Question: I have a pretty complicated excercise, but I have managed well so far. Only thing left for me to do is add WebSockets to the mix.
It's a simple voting app on two topics, but I have to use specific technologies to use on specific parts. Also, everything is running in Docker.
Here is the architecture of my application:

Currently the application works on HTTP requests, but I have to implement WebSockets somehow. I know I have to link Angular, but what's the other one?
How would I implement WebSockets in this case?
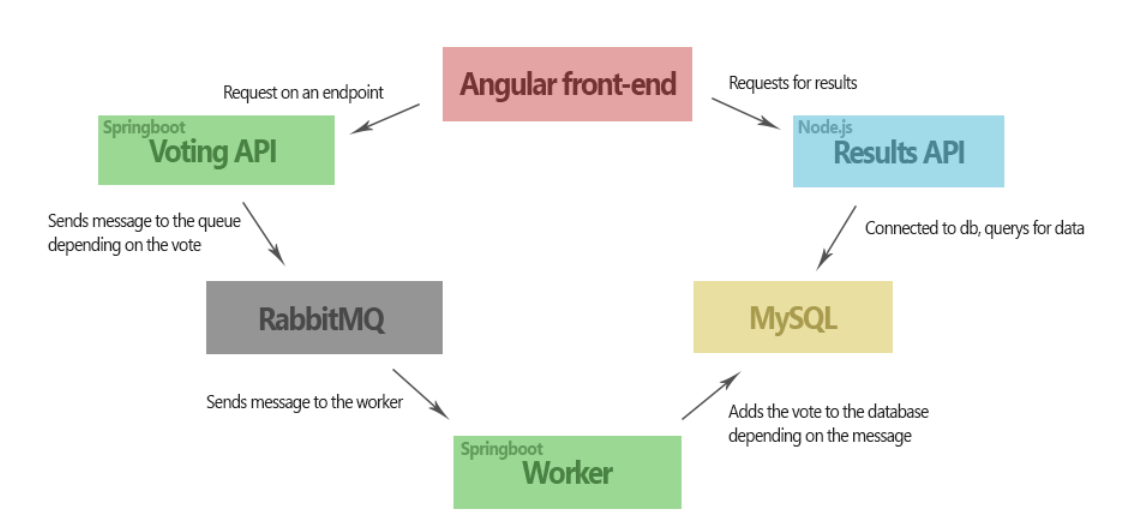
Answer: Websockets have a lot in common with https. In fact, they start their lives as https connections and then get to persistent websocket connections.
So, your client (Javascript in your browser) initiates a connection using an instance of the <URL>. Then it can send and receive messages to and from the server. Your browser code might look like this. It initiates a connection. When the connection opens it sends a message.
'''
const ws = new WebSocket("ws://www.example.com:8090/socketserver");
ws.onmessage = function (event) {
console.log ('incoming', event.data);
}
ws.onopen = function (event) {
ws.send ("Hey there server!");
}
'''
On the server (nodejs) side you need to rig up a websocket server to accept your client connections. You can do this with <URL>
Your minimum viable ws server code is pretty simple too.
'''
const WebSocket = require('ws');
...
const wss = new WebSocket.Server({ port: 8090 });
wss.on('connection', function connection(ws) {
/* Here an incoming websocket connection is accepted
* You must keep the ws object in scope for the lifetime
* of the connection */
ws.on('message', function incoming(message) {
console.log('received: %s', message);
});
/* respond to ping keepalives from client */
ws.on('ping', function ping() {
ws.pong();
}
/* send messages as needed */
ws.send('hey there client!');
});
'''
Notice this: browser security doesn't allow you to mix connection modes (https / http) from browsers to servers. So if the rest of your front end is served via https:, you'll need to use wss: instead of ws:. It's a little harder to rig on the server side, but still works the same way.
Also notice that I haven't given any error or timeout handling. Production code needs those things.